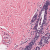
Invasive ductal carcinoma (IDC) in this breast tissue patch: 0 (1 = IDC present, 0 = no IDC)